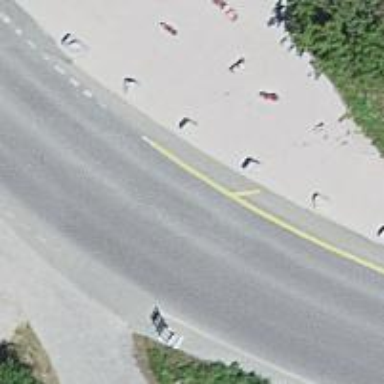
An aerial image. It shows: Zebra crossing on the road.